Aerial crown-view tile of a tropical tree (Barro Colorado Island, Panama), acquired 20240716:
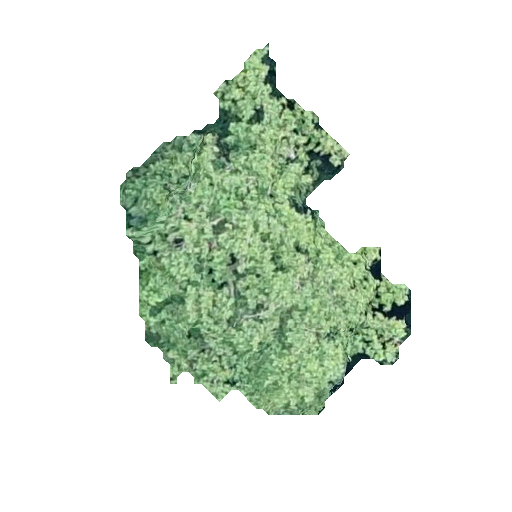
Species: Hieronyma alchorneoides
GBIF accepted scientific name: Hieronyma alchorneoides
Crown area: 97.508 m²